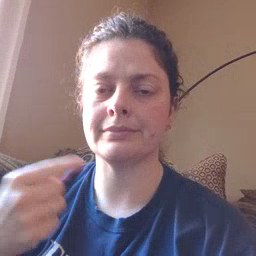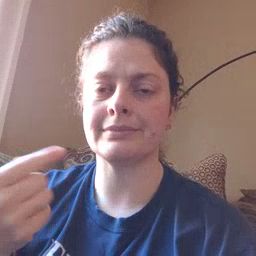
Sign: owie